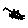
Label: cat